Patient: sex F, age 58
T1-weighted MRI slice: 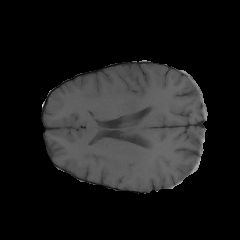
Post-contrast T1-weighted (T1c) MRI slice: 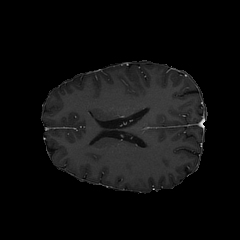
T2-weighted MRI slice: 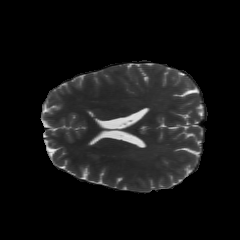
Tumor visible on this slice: no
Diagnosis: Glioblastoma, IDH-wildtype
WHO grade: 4